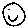
Label: smiley face